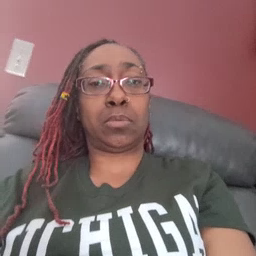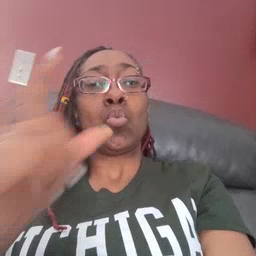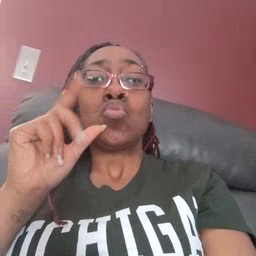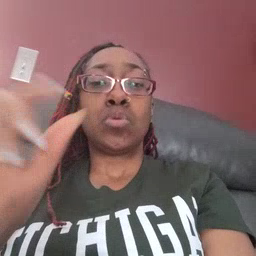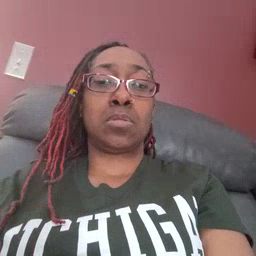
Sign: who